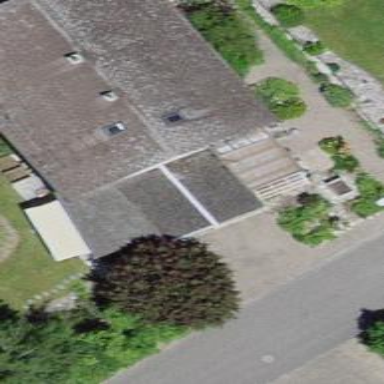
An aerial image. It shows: Terrace building with gabled roof.